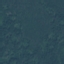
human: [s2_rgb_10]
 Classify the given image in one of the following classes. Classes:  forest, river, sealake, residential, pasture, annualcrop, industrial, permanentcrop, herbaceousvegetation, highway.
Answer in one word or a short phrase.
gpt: Forest